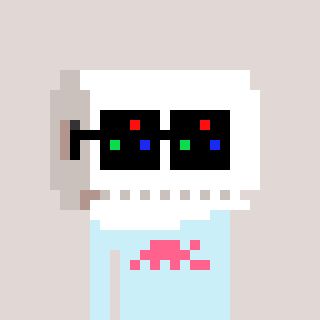
a pixel art character with square black sunglasses, a toiletpaper-full-shaped head and a cold-colored body on a warm background